Field crop: tomato
Growth stage: 2
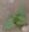
Species: solanum